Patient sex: F
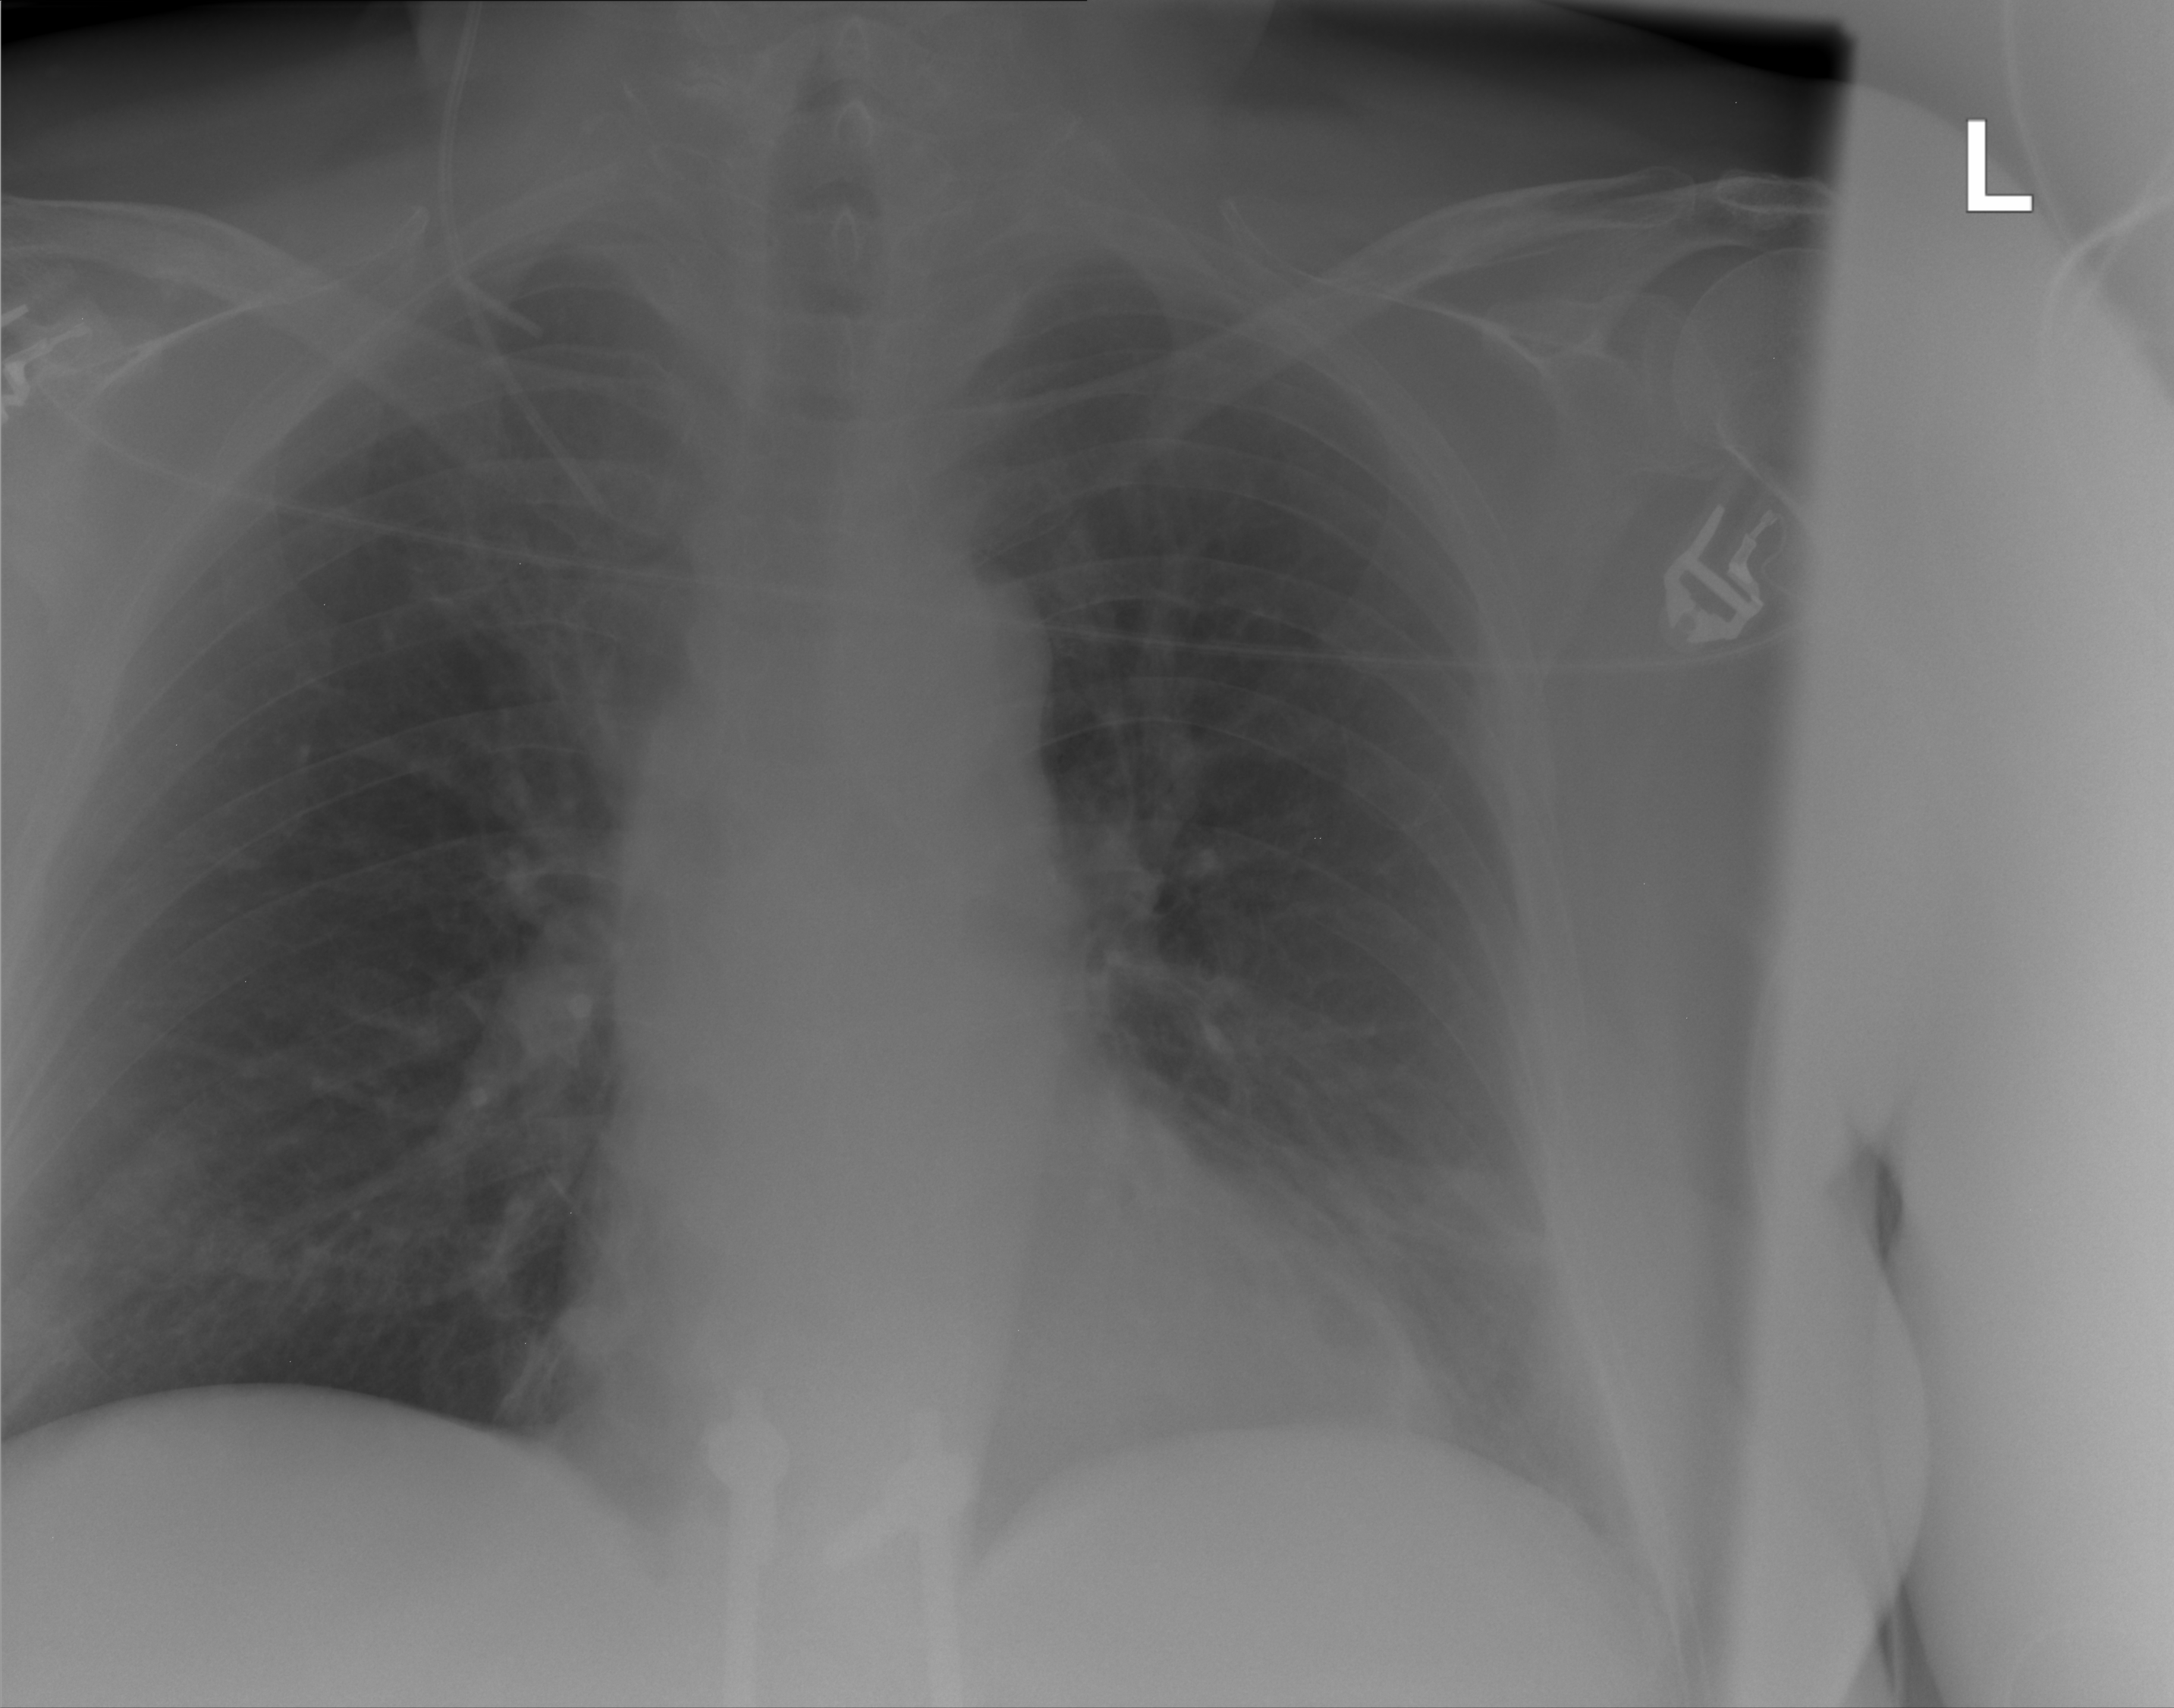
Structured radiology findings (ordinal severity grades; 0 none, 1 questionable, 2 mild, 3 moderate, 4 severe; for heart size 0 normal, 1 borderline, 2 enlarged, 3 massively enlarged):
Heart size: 0
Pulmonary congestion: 0
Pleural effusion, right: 0
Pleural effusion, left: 0
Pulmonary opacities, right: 0
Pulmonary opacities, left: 0
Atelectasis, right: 2
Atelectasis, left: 2